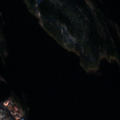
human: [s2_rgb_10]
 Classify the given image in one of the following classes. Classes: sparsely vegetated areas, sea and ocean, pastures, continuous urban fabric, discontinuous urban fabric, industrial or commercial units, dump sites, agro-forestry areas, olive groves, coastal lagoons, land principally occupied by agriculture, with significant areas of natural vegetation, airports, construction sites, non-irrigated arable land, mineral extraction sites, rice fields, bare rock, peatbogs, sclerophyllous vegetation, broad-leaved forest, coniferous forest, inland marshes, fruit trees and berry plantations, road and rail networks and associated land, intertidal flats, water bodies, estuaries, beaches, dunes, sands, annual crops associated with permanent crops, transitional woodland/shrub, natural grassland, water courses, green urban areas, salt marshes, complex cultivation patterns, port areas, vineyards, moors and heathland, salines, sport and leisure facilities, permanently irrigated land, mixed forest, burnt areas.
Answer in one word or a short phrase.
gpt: industrial or commercial units, coniferous forest, water bodies